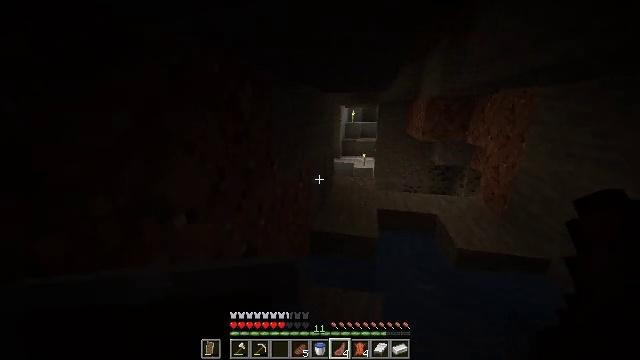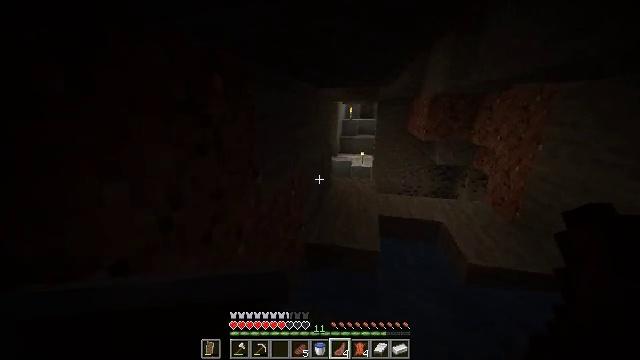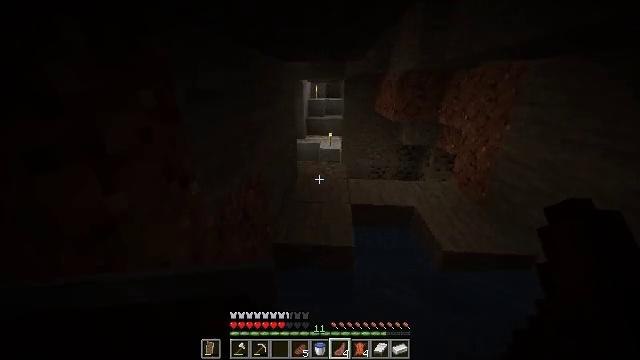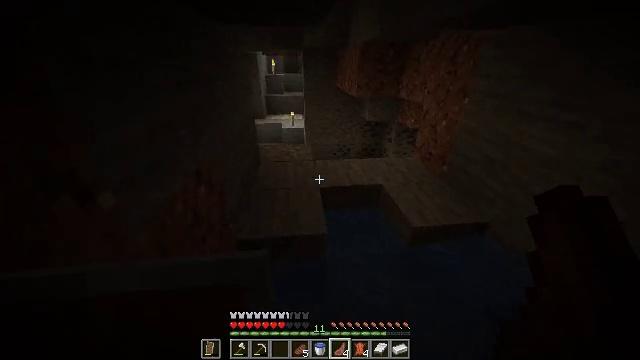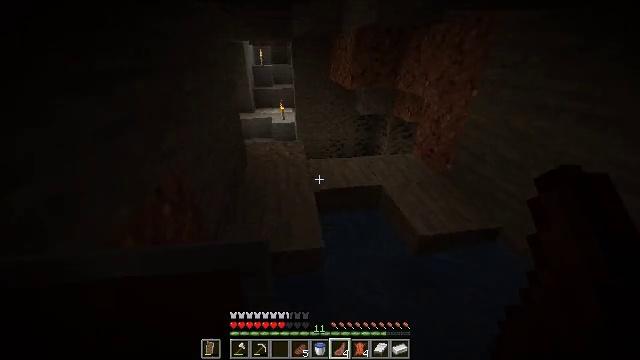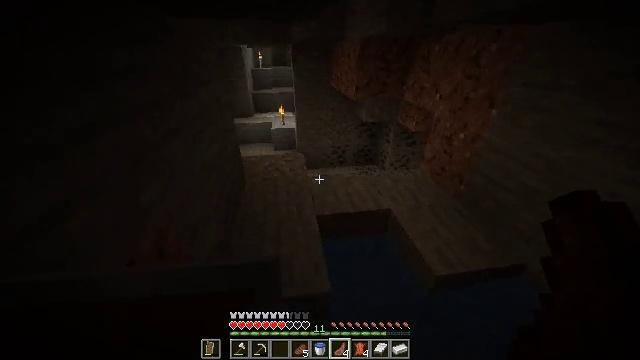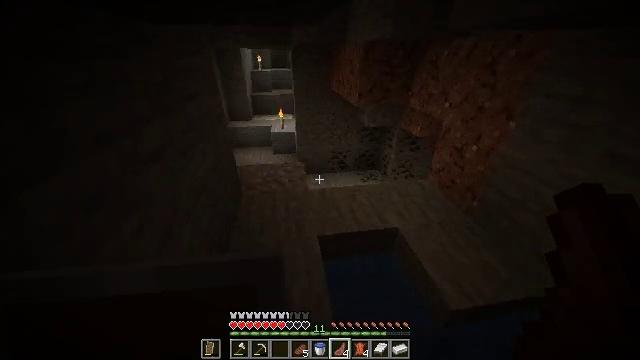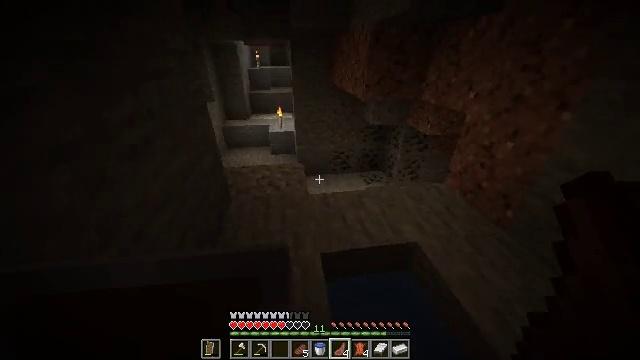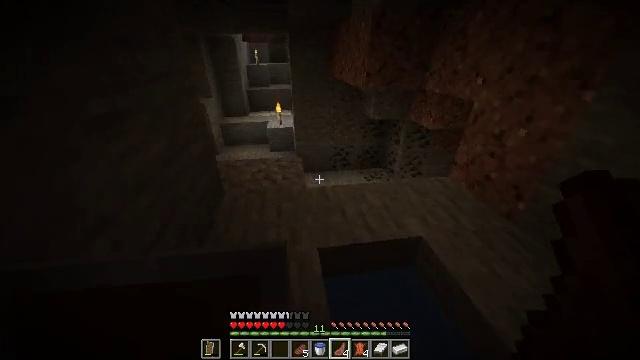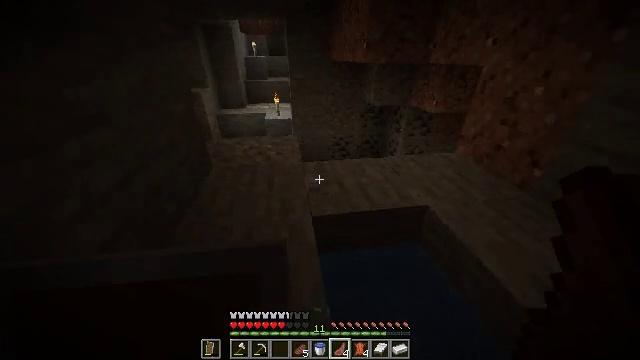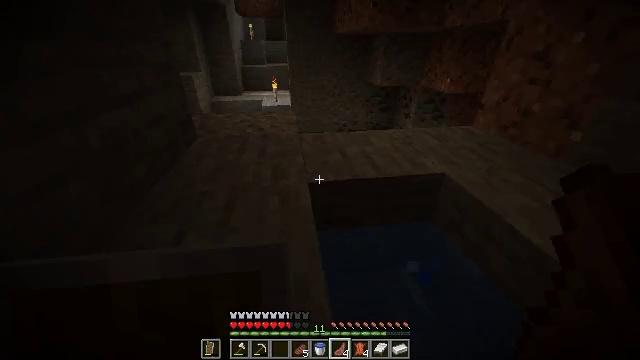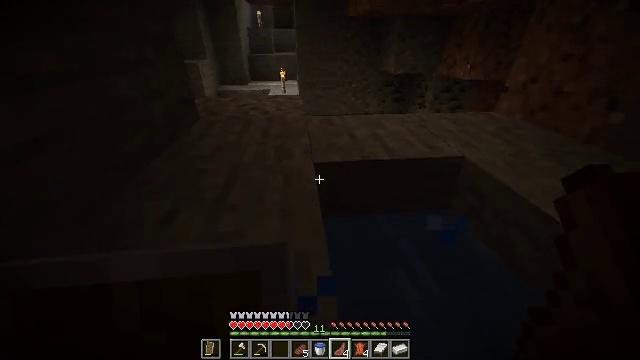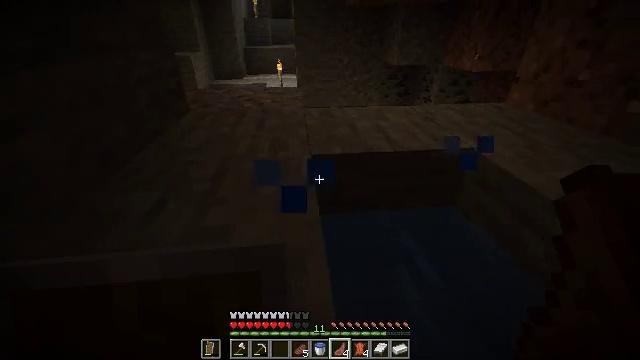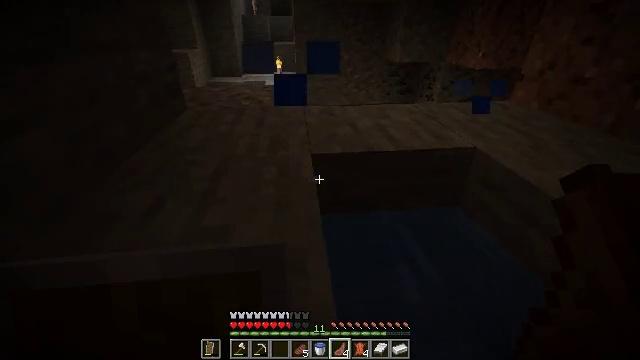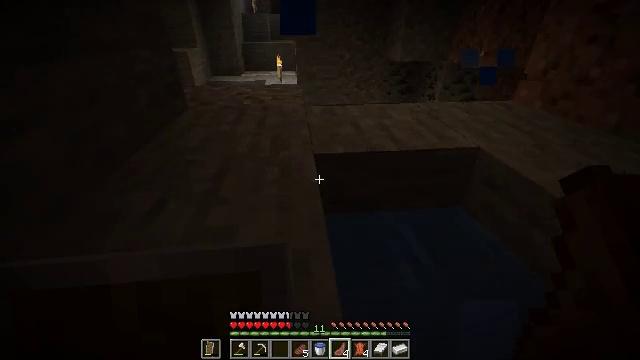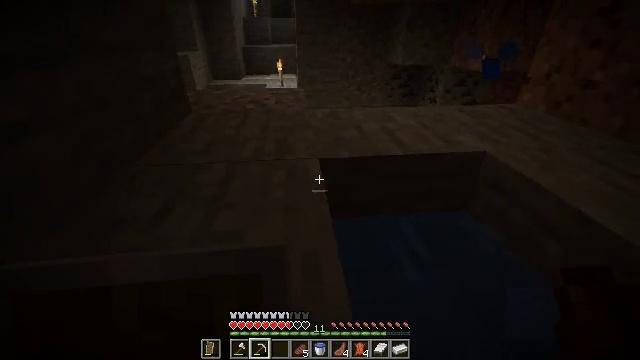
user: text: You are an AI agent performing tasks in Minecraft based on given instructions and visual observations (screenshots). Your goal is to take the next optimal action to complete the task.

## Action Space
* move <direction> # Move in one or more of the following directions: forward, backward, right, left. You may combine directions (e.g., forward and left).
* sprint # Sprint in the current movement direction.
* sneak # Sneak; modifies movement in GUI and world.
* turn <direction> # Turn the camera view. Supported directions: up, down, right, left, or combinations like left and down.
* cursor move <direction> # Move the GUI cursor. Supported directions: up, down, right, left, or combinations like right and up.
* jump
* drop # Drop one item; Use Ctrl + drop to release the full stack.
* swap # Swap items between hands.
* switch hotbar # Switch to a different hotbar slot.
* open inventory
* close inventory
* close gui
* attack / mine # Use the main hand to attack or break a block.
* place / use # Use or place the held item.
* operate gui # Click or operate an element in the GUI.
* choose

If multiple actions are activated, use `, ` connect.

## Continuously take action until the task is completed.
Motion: motion action
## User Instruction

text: Extract coal from the ore block.
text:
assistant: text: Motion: move forward, sprint
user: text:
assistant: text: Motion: move forward, sprint, turn right and down
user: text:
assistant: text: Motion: move forward, sprint, turn right and down
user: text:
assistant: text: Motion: move forward, sprint, turn right and down
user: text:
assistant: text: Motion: move forward, sprint, jump
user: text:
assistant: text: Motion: move forward, sprint, jump
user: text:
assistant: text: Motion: move forward, sprint, jump
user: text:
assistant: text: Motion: move forward, sprint, jump
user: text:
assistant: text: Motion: move forward, sprint
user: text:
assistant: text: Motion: move forward, sprint
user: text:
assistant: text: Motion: move forward, sprint, turn left
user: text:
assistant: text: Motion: move forward
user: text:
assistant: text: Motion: move forward
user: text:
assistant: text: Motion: move forward
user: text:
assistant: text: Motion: move forward, switch to hotbar 2
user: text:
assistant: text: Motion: move forward, switch to hotbar 2
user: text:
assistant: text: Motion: move forward, switch to hotbar 2
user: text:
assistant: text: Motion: move forward
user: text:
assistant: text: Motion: move forward, turn left and up, jump
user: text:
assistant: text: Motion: move forward, turn left and up, jump
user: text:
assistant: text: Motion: move forward, turn left and up, jump
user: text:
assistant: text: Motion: move forward, turn up, jump
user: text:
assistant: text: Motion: move forward, turn right and up, jump
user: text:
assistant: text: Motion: move forward, turn right and up, jump
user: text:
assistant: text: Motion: move forward, jump
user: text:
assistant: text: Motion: move forward, jump
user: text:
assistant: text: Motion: move forward, jump
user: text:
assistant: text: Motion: move forward, jump
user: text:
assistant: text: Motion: move forward, jump
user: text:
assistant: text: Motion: move forward, jump